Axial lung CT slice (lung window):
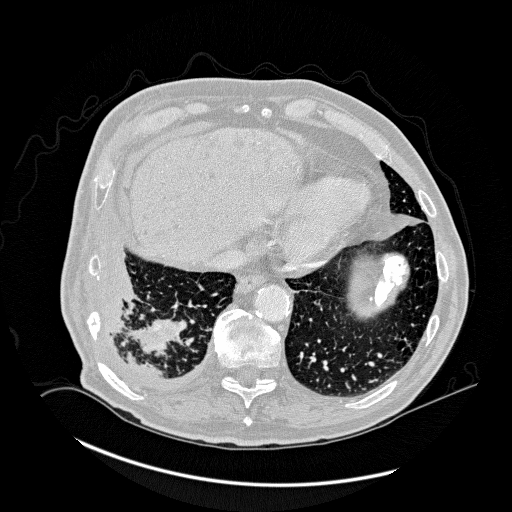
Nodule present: no